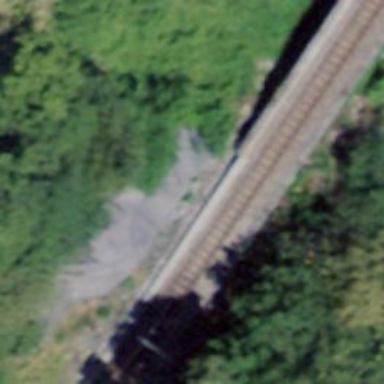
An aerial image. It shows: Narrow-gauge railway bridge with electrified tracks and single track passing over it.